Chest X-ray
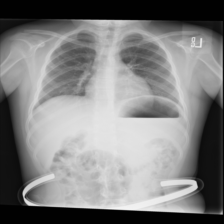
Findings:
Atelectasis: negative
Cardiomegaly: negative
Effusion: negative
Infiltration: negative
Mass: negative
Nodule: negative
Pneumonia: negative
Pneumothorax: negative
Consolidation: negative
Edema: negative
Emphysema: negative
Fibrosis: negative
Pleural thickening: negative
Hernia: negative